Interaction volume radius: 10 \u00c5
Interaction volume height: 15 \u00c5
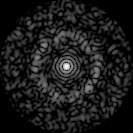
Disorder parameter: 0.8705